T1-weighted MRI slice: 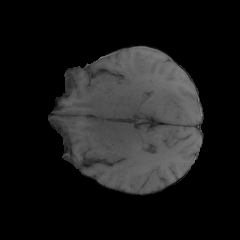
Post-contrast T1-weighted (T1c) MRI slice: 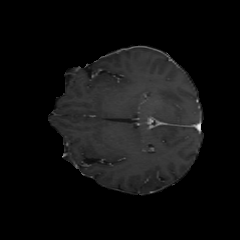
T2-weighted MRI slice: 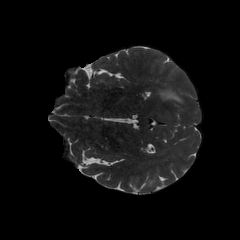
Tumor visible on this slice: yes